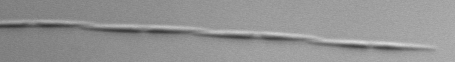
Label: Pseudo-nitzschia